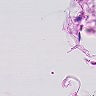
Metastatic tissue present: no